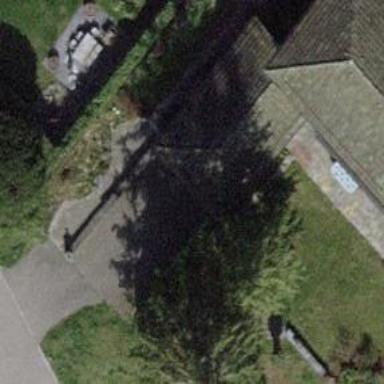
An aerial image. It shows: Driveway made of paving stones.